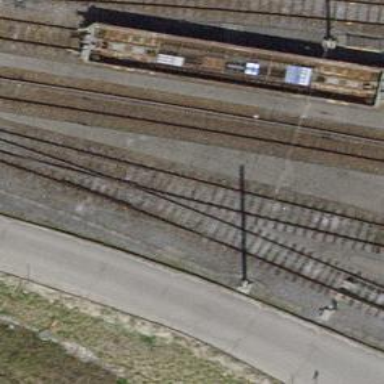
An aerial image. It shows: Single-track electrified railway service yard with contact line for trains.